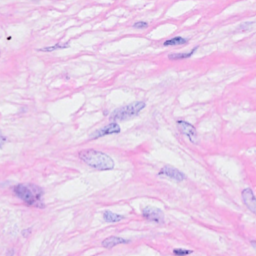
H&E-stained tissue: Breast